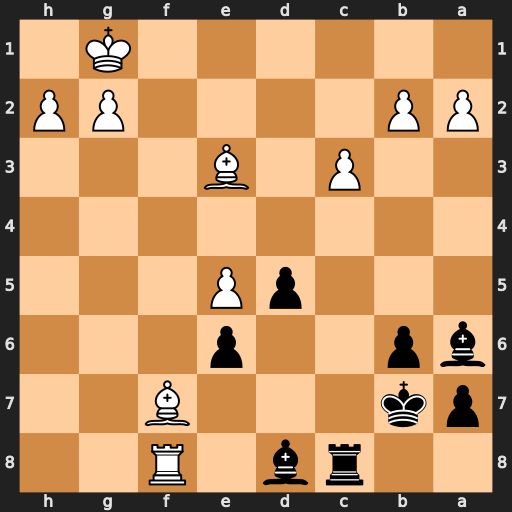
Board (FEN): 2rb1R2/pk3B2/bp2p3/3pP3/8/2P1B3/PP4PP/6K1
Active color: b
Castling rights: -
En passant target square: -
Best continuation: Bg5 Rxc8 Bxe3+ Kh1 Kxc8